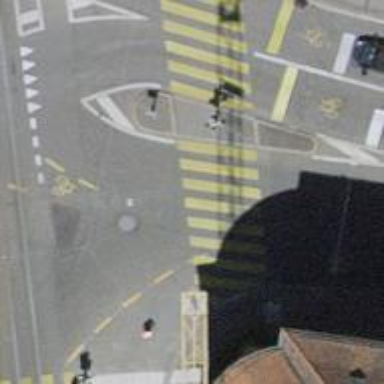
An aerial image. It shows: Kerb barrier.